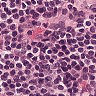
Metastatic tissue present: no